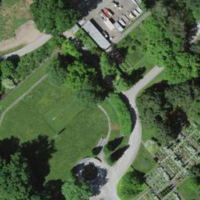
EUNIS habitat code: 53
Species observed at this site:
Anemone ranunculoides
Prunus spinosa
Fagus sylvatica
Fagopyrum esculentum